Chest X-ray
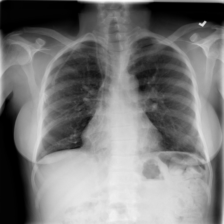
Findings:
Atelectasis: negative
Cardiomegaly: negative
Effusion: negative
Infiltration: negative
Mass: negative
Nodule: negative
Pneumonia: negative
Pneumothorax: negative
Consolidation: negative
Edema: negative
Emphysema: negative
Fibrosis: negative
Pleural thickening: negative
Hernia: negative